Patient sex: M
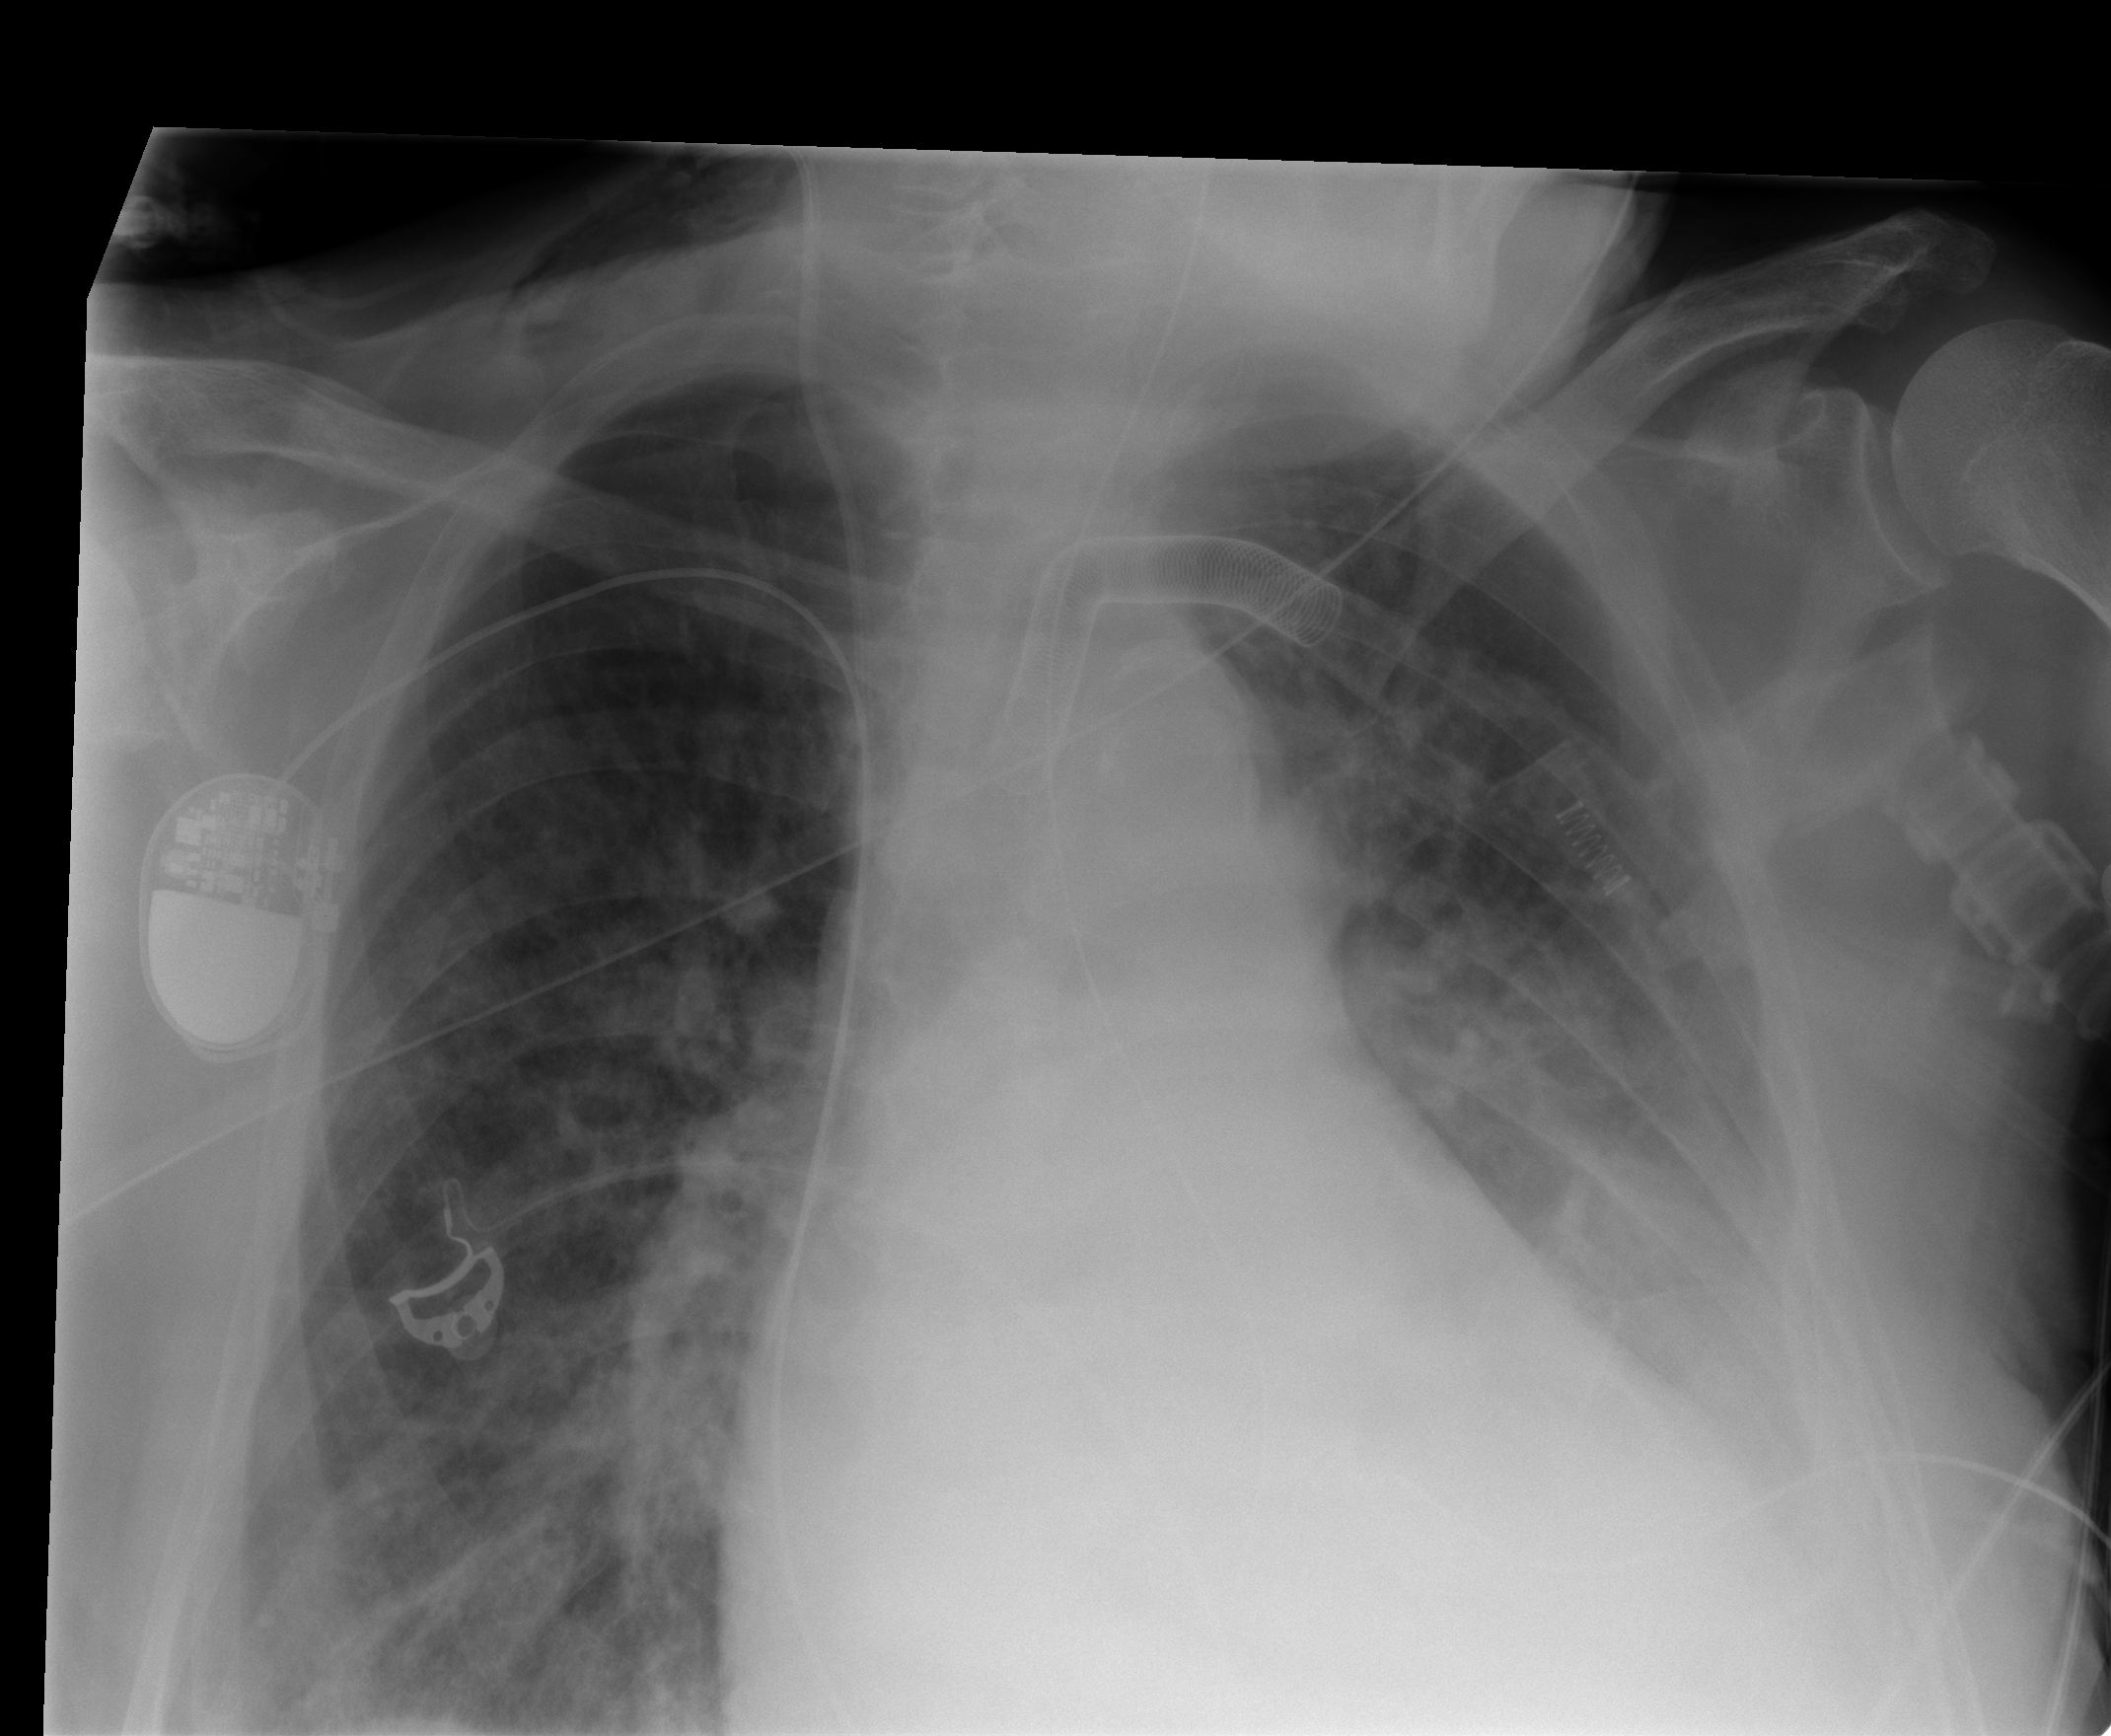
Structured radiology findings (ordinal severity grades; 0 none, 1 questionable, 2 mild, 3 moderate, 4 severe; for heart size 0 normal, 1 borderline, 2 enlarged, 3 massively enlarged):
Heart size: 3
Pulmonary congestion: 2
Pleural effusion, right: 0
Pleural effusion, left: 2
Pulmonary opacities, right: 1
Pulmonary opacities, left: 2
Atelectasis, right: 2
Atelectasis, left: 2